【题型】解答题　【知识点】解析几何　【难度】easy
已知双曲线 $\Gamma: \frac{x^2{a^2} - \frac{y^2{b^2} = 1\ (a > 0,b > 0)$ 的左、右焦点分别为 $F_1,F_2$。

(1) 若长轴长为 $2$，焦距为 $4$，求 $\Gamma$ 的渐近线方程；

(2) 若 $b = 4$，双曲线 $\Gamma$ 左支上任意点 $T$ 均满足 $|TF_2| = 2a$，求 $a$ 的最大值；

(3) 若双曲线 $\Gamma$ 的左支上存在点 $P$、右支上存在点 $Q$ 满足 $|F_1P| = |PQ| = |QF_2|$，求 $\Gamma$ 的离心率 $e$ 的取值范围。
【解答】
\noindent \textbf{【详解】}
(1) 令双曲线的半焦距为 $c$，依题意，$a=1$，$c=2$。由 $c^2 = a^2 + b^2$，得 $b = \sqrt{3}$，则 $\frac{b}{a} = \sqrt{3}$，
所以双曲线 $\Gamma$ 的渐近线方程为 $y = \pm \sqrt{3}x$。

---

(2) 设点 $T$ 的坐标为 $(x,y)$，$x \le -a$，$F_1(-c,0)$，$F_2(c,0)$，则 $y^2 = \frac{b^2}{a^2}(x^2 - a^2)$。
于是 $|TF_2| = \sqrt{(x - c)^2 + y^2} = \sqrt{(x - c)^2 + \frac{b^2}{a^2}(x^2 - a^2)} = \sqrt{\frac{c^2}{a^2}x^2 - 2cx + a^2} = \frac{c}{a}x - a$，
当 $x = -a$ 时，$|TF_2|_{\min} = c + a$，因此 $c + a = 2a$，即 $c^2 \ge 9a^2$，则 $a^2 + b^2 \ge 9a^2$，又 $b = 4$，解得 $a \le \sqrt{2}$，
因此 $a$ 的最大值为 $\sqrt{2}$。

---

(3) 设点 $P(x_1,y_1)$，$Q(x_2,y_2)$，$x_1 \le -a$，$x_2 \ge a$，$F_1(-c,0)$，$F_2(c,0)$。
由 $|F_1P| = |QF_2|$，得 $(x_1 + c)^2 + y_1^2 = (x_2 - c)^2 + y_2^2$，整理得：$(x_1 + x_2)\left[\frac{c^2}{a^2}(x_1 - x_2) + 2c\right] = 0$。
由 $x_1 - x_2 \le -2a$，得 $\frac{c^2}{a^2}(x_1 - x_2) + 2c < 0$，因此 $x_1 + x_2 = 0$。

当 $y_1 = y_2$ 时，由 $|F_1P| = |PQ|$，得 $(x_1 + c)^2 + y_1^2 = 4x_1^2$，
整理得：$(4 - \frac{c^2}{a^2})x_1^2 - 2cx_1 - a^2 = 0$，解得 $x_1 = \frac{a}{2 - e}$ 或 $x_1 = -\frac{a}{2 + e}$（舍），
由 $\frac{a}{2 - e} \le -a$，解得 $2 < e \le 3$；

当 $y_1 = -y_2$ 时，由 $|F_1P| = |PQ|$，得 $(x_1 + c)^2 + y_1^2 = 4x_1^2 + 4y_1^2$，
整理得：$\frac{3c^2}{a^2}x_1^2 - 2cx_1 + 3a^2 - 4c^2 = 0$，在 $x_1 \le -a$ 有解，
故 $3c^2 + 2ac + 3a^2 - 4c^2 \le 0$，即 $e^2 - 2e - 3 \ge 0$，解得 $e \ge 3$ 或 $e \le -1$（舍）。

综上，曲线 $\Gamma$ 的离心率 $e$ 的取值范围是 $(2,+\infty)$。

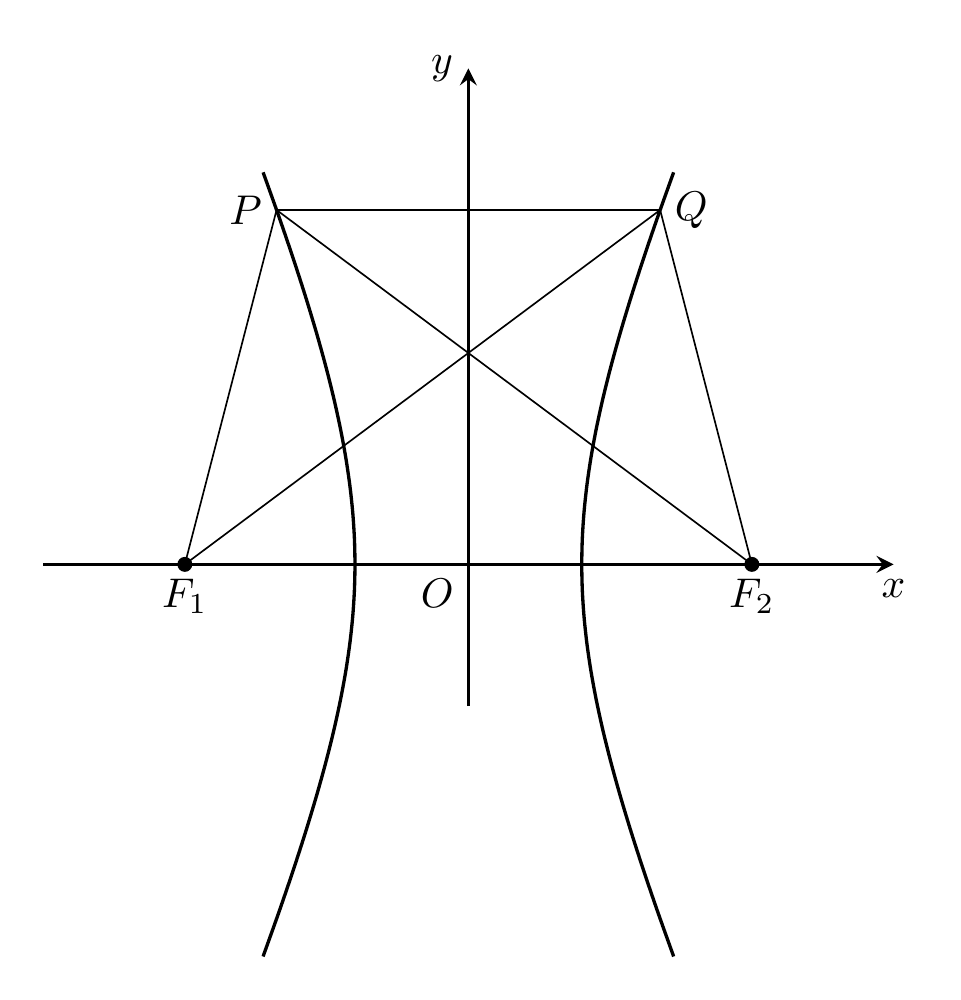